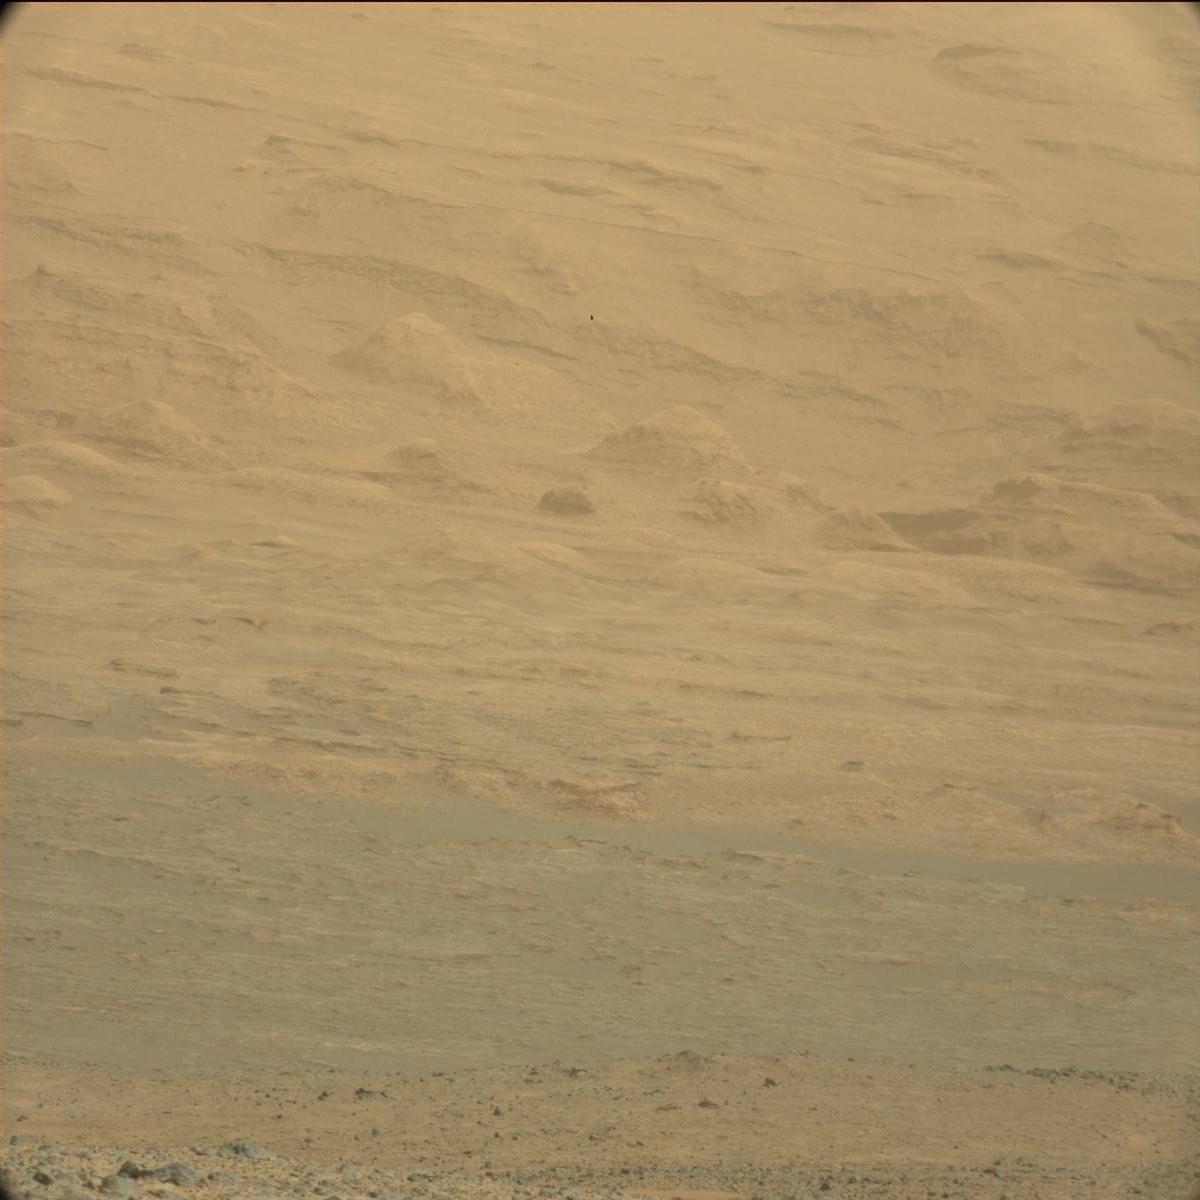
Terrain classes present: Bedrock, Ridge, Sand / Soil